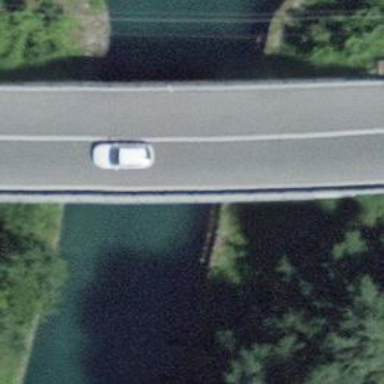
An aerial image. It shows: Bridge with asphalt surface. It is part of motorway link.